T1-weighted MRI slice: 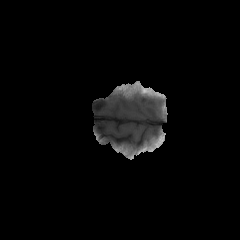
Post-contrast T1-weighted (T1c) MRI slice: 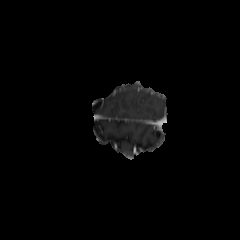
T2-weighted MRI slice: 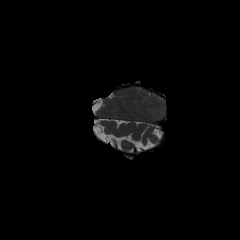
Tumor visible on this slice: no